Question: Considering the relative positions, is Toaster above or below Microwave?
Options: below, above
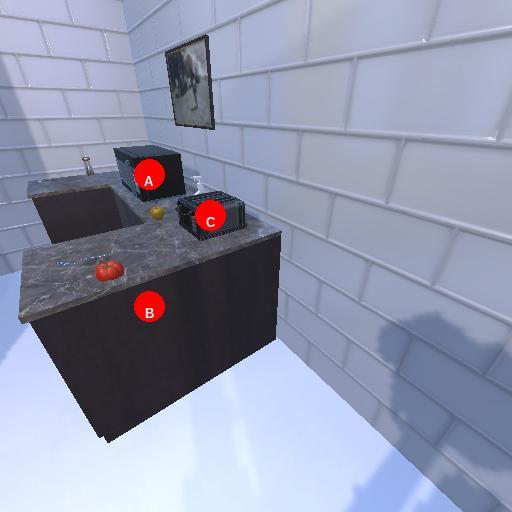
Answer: below